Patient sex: M
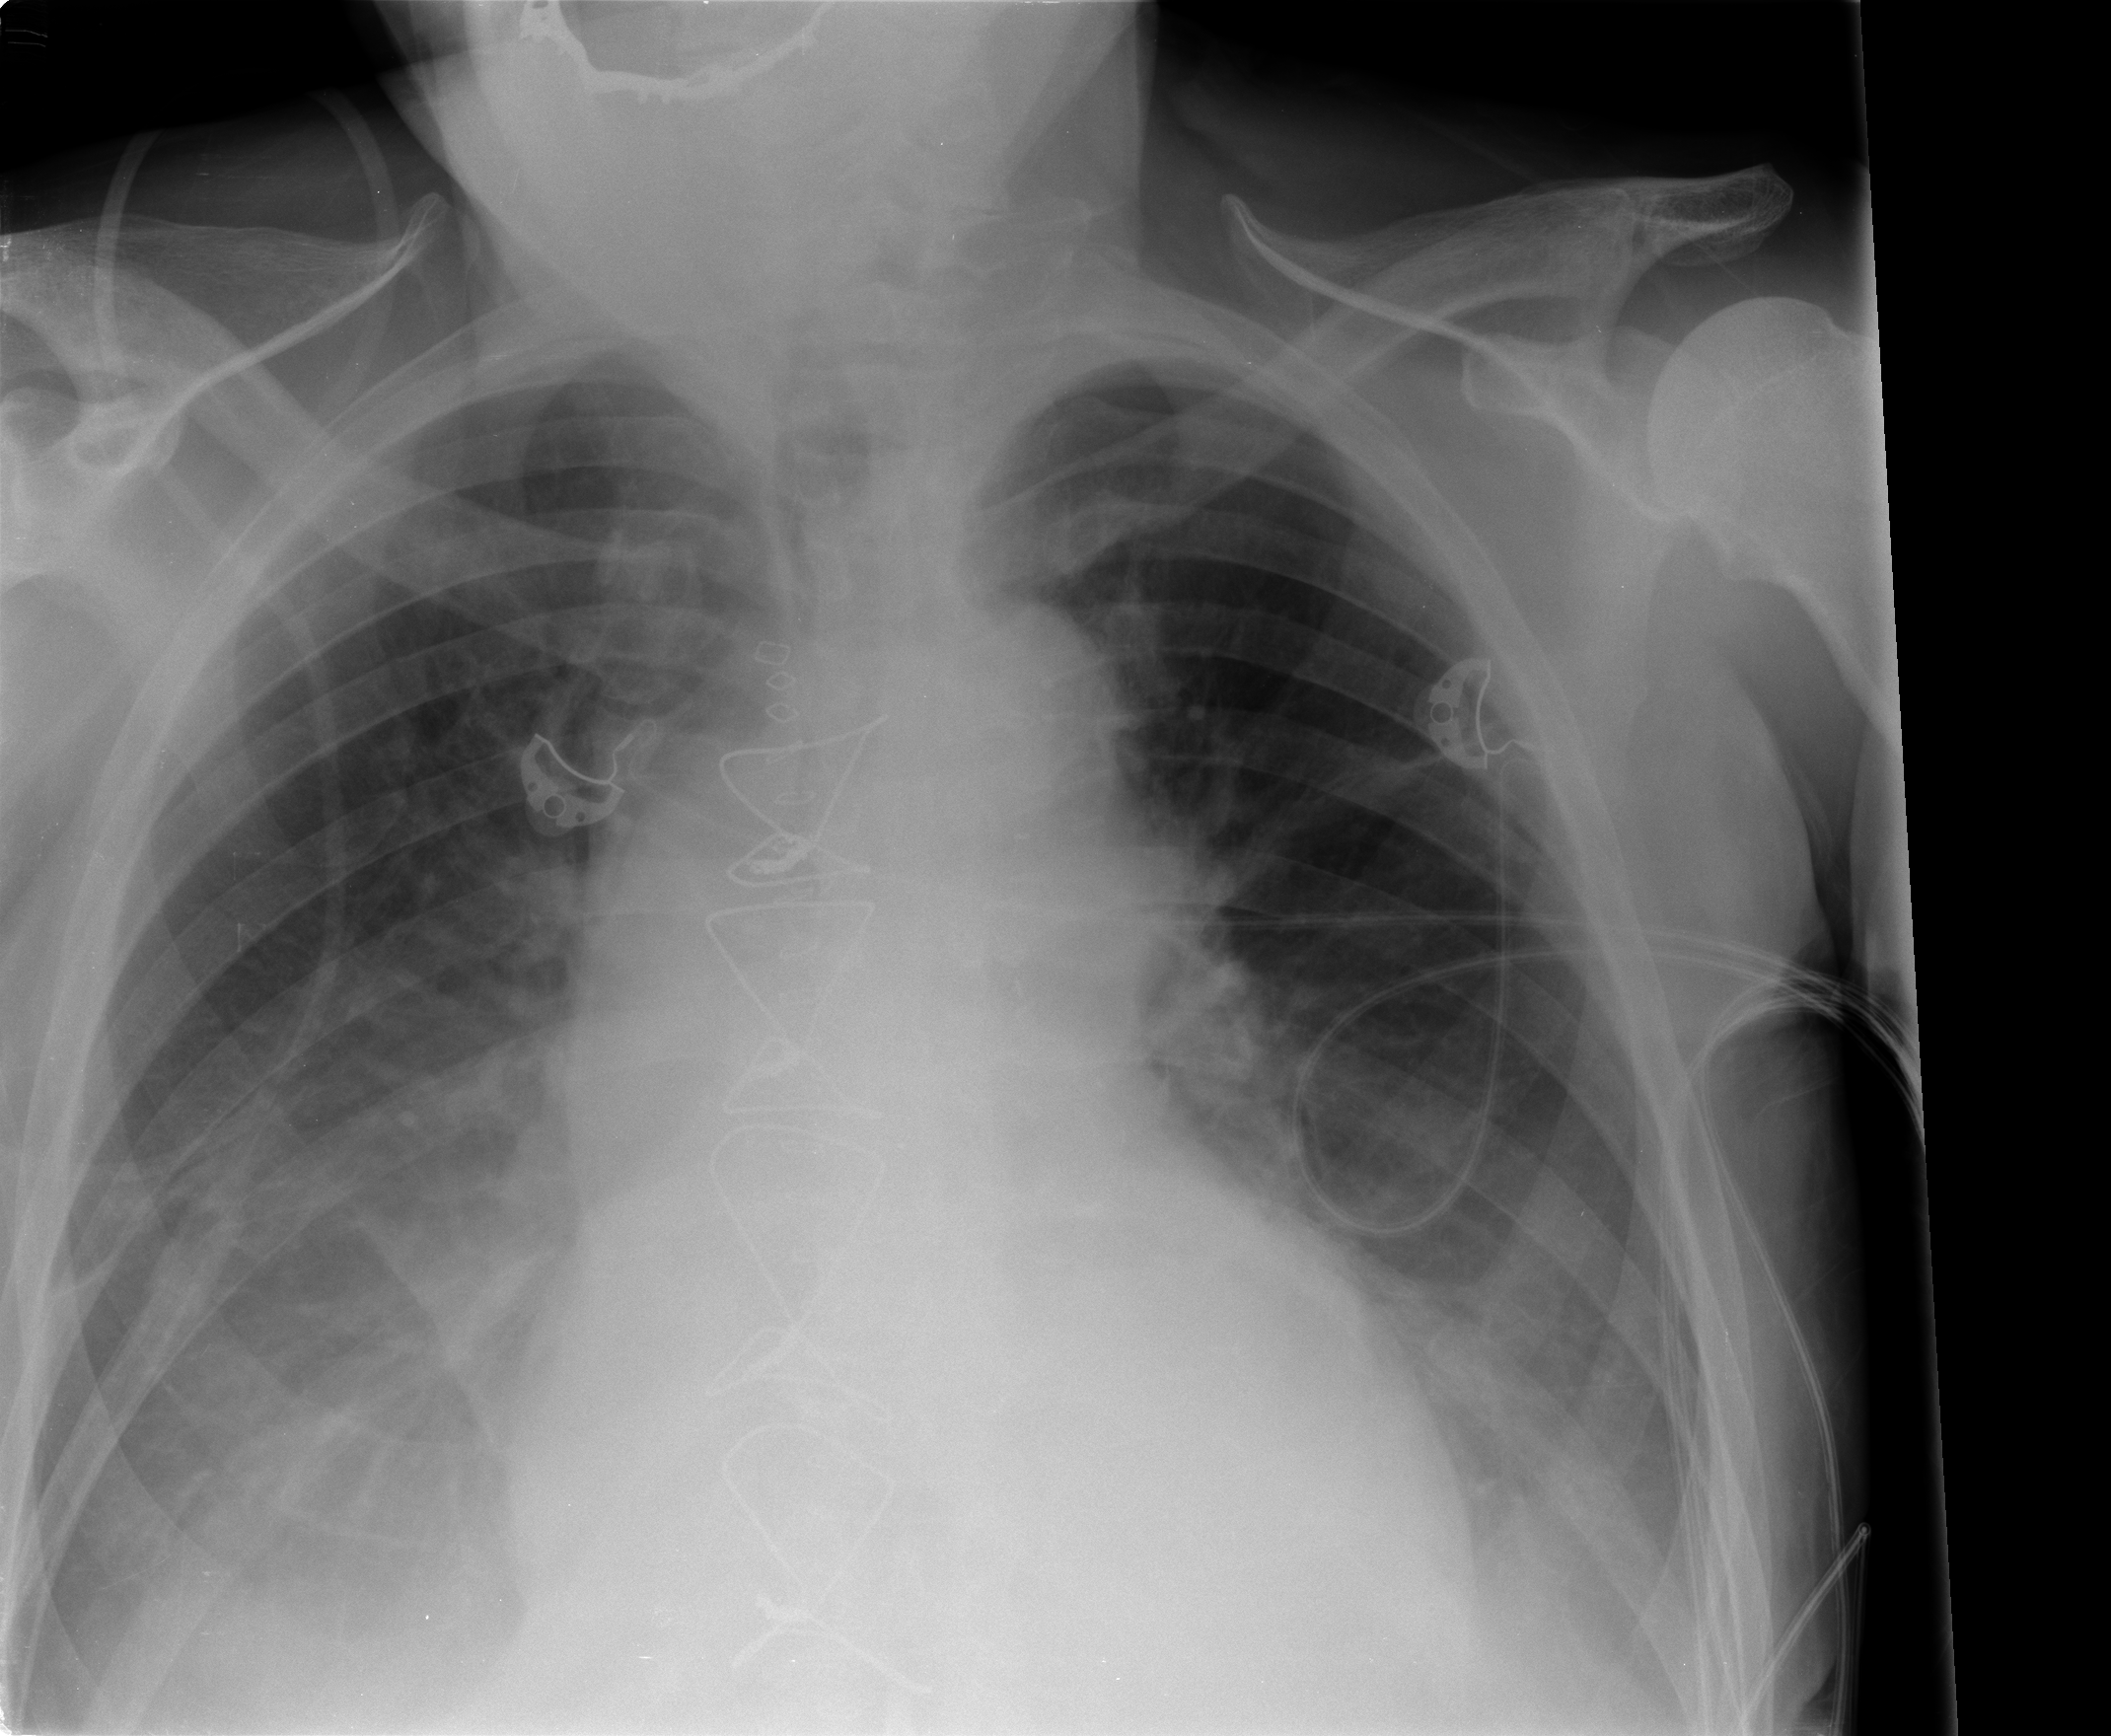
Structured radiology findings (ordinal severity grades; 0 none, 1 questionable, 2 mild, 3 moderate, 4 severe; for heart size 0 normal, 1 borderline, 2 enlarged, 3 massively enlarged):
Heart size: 0
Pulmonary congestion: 0
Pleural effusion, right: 2
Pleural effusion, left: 2
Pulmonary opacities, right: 0
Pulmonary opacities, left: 0
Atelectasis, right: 2
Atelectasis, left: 2